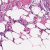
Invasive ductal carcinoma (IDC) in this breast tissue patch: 0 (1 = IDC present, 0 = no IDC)